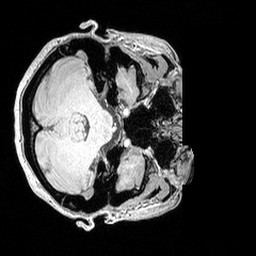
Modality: MP2RAGE
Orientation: axial
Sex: female
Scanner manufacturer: siemens
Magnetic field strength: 3 T
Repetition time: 5 s
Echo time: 0.00292 s